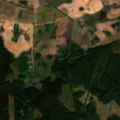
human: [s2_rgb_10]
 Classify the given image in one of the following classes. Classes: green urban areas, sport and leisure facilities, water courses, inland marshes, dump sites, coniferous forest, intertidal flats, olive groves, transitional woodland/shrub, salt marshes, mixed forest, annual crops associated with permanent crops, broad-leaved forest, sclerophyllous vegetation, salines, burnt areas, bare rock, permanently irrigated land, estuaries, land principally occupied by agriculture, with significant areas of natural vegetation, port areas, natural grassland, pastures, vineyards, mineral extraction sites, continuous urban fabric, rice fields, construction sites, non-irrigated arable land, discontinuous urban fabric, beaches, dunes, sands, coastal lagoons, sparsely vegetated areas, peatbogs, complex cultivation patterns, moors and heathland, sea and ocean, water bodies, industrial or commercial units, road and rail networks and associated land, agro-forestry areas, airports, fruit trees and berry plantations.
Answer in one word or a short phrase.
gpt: non-irrigated arable land, land principally occupied by agriculture, with significant areas of natural vegetation, coniferous forest, mixed forest, transitional woodland/shrub